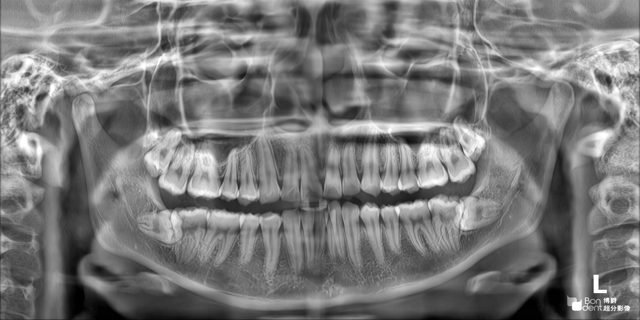
adult